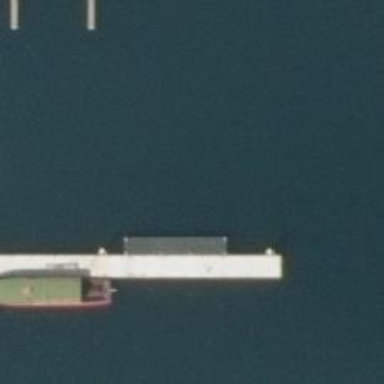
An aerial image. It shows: Man-made pier.